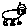
Label: cat